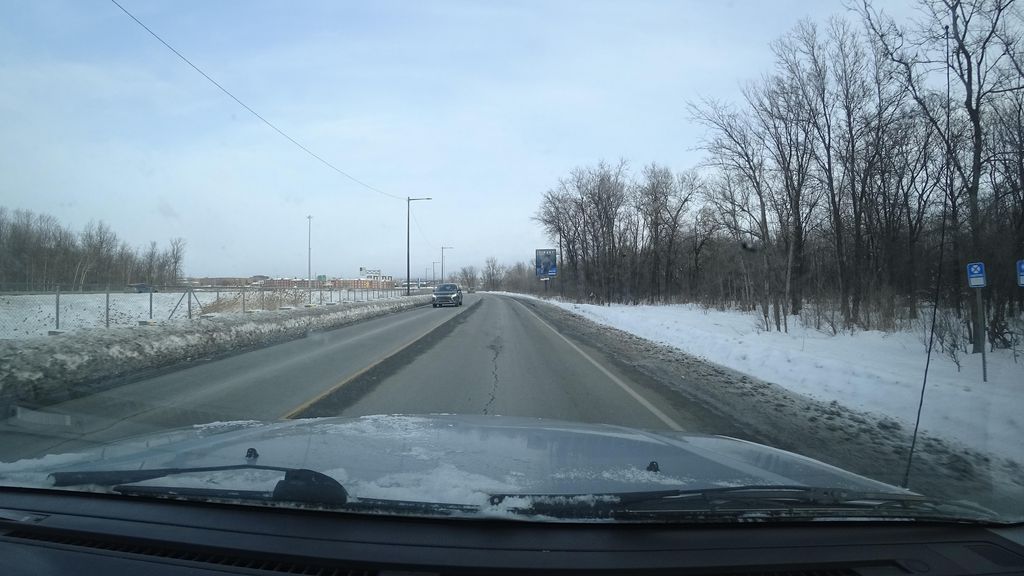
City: quebec_city